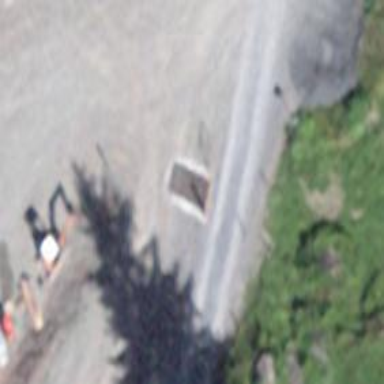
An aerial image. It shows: Gate.